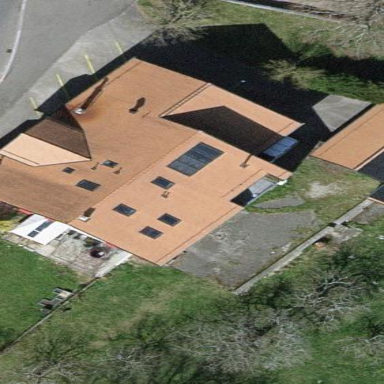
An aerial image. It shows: Simple and straightforward house.